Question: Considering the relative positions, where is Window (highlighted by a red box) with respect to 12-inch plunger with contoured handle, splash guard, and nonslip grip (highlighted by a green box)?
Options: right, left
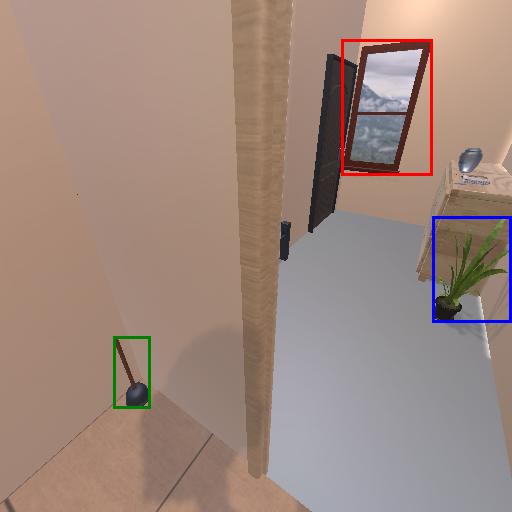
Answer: right